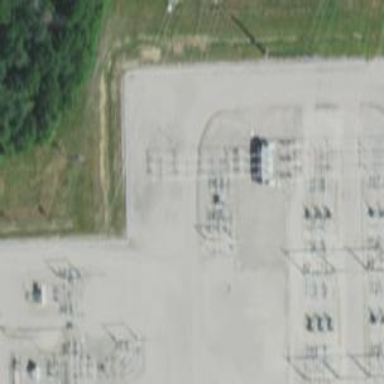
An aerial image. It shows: Switch for power supply.